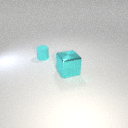
large cyan metal cube in front of small cyan rubber cylinder